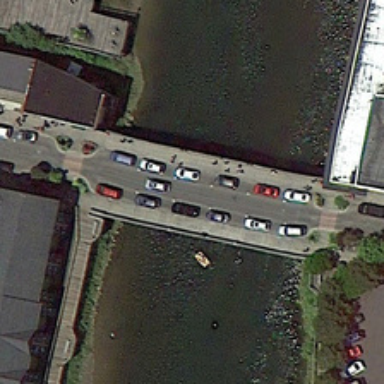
A bridge connects the two sides of the river .